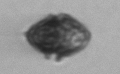
Label: Kryptoperidinium_triquetrum